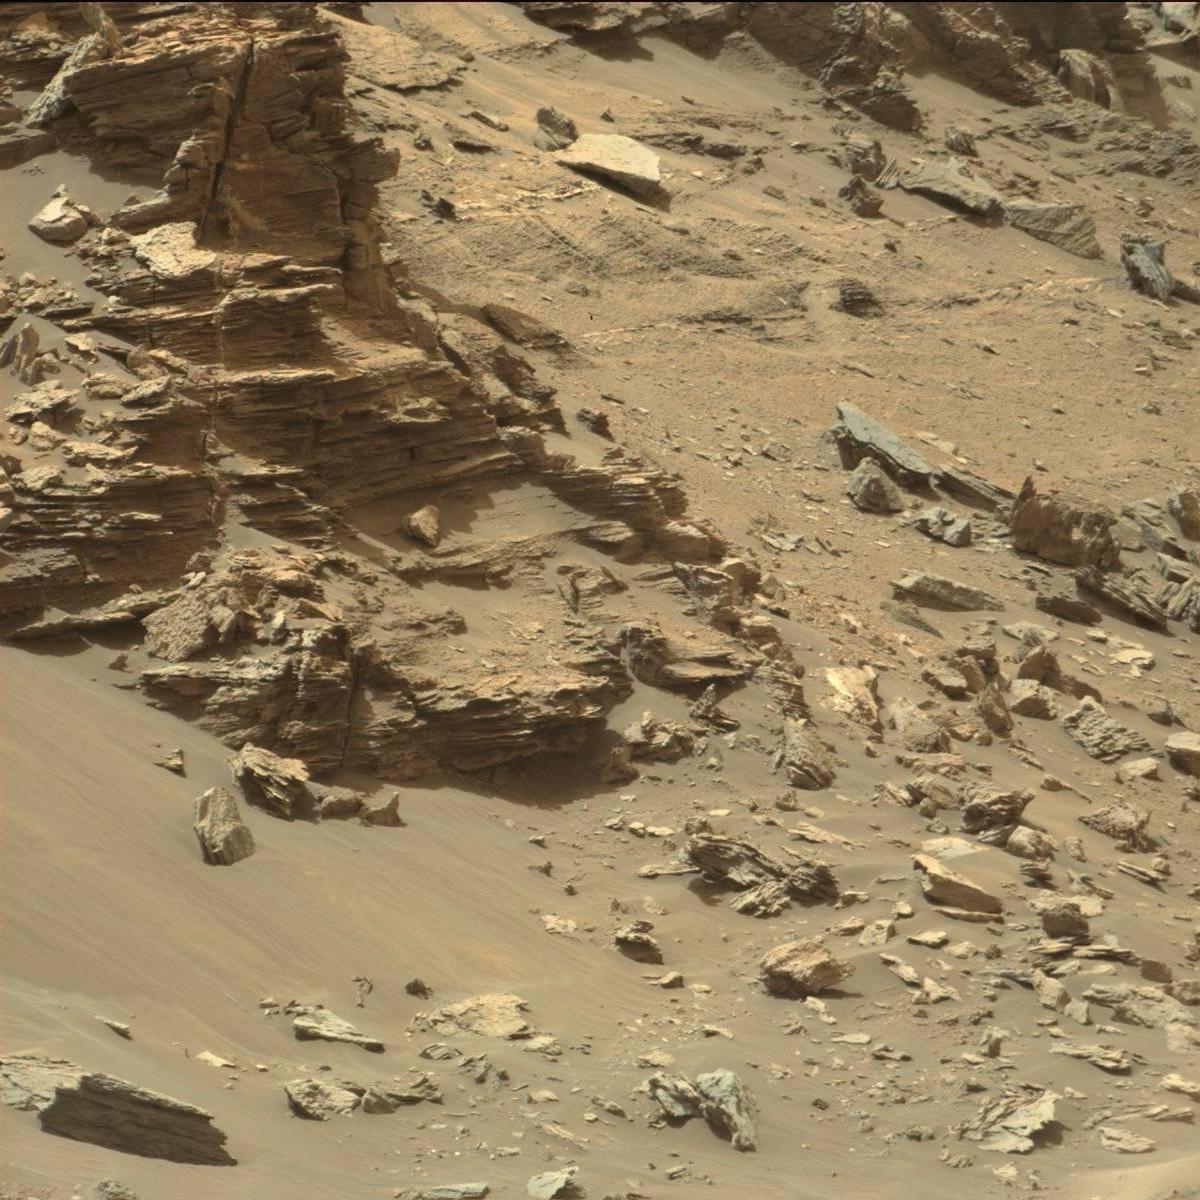
Terrain classes present: Bedrock, Rock, Sand / Soil